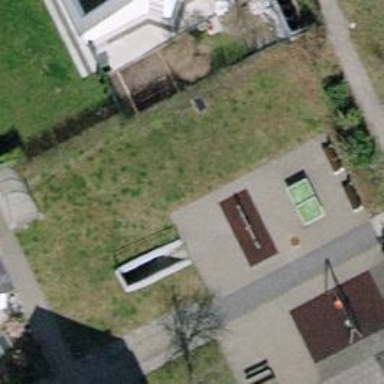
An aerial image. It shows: Playground featuring seesaw.